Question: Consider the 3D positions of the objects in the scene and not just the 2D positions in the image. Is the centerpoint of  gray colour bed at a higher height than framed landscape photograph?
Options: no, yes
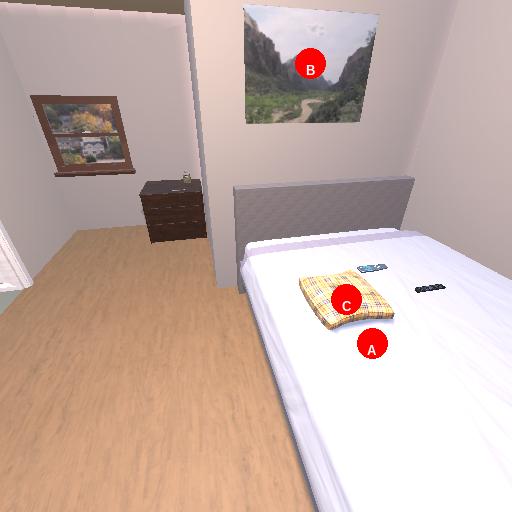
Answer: no